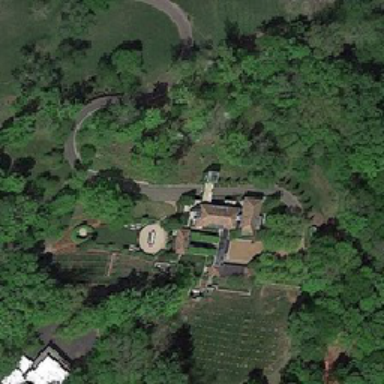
There are several buildings in the forest .